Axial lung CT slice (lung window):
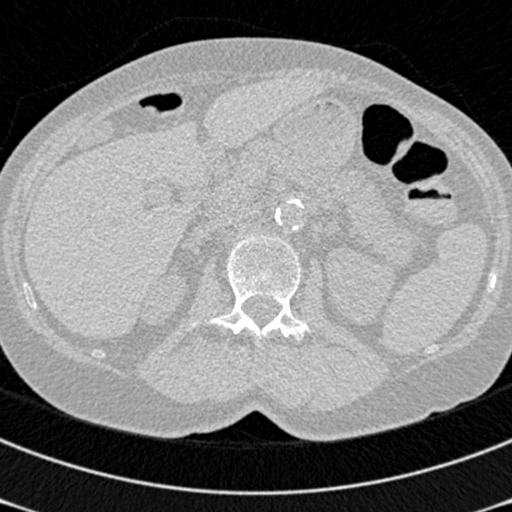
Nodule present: no